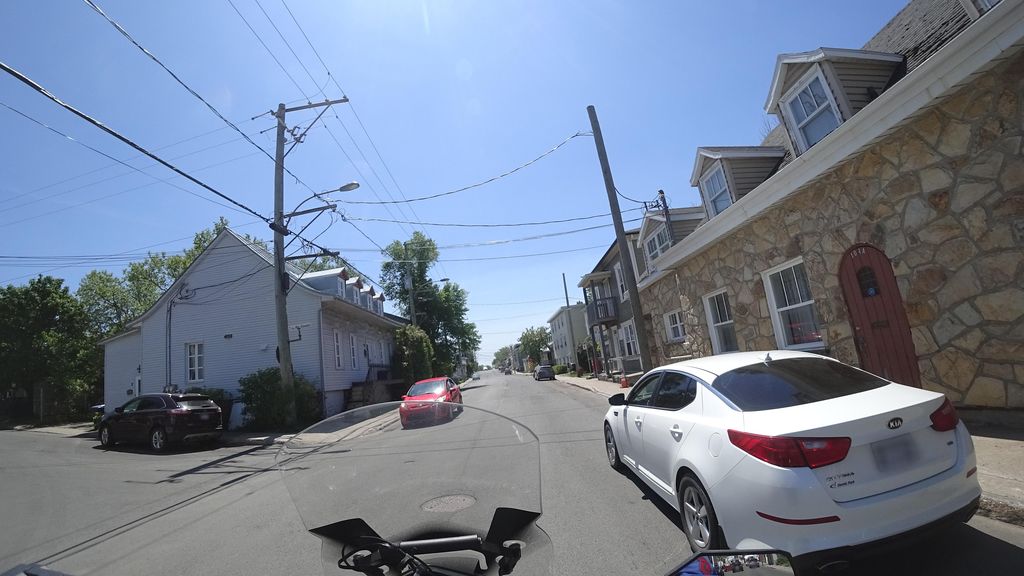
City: quebec_city